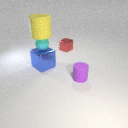
small red metal cube to the left of small purple rubber cylinder